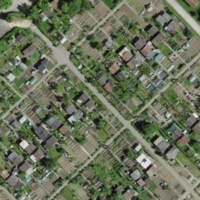
EUNIS habitat code: 53
Species observed at this site:
Phoenicurus phoenicurus
Euphorbia lathyris
Tanacetum parthenium